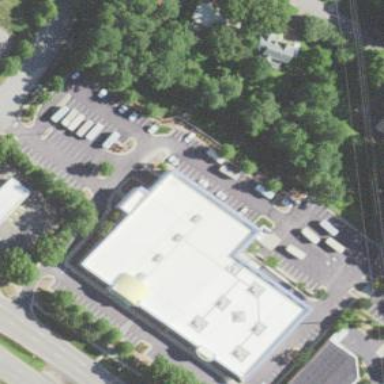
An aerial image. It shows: Retail area.